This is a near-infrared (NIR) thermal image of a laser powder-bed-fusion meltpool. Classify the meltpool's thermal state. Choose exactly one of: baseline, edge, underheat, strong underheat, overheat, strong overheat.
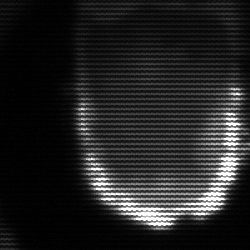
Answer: baseline